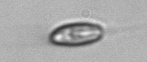
Label: Chrysochromulina